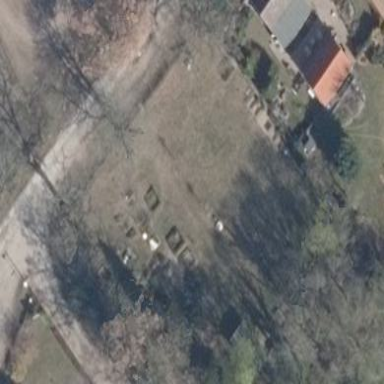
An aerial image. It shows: Cemetery.